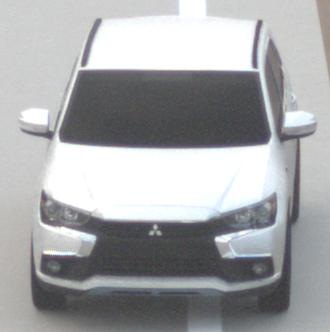
Make: Mitsubishi
Model: Outlander 2.0 Plug-In Hybrid
Detailed model: Outlander (III) Plug-In Hybrid
Model produced from: 2015/10
Model produced until: 2018/08
Doors: 5
Color: white
Road condition: dry road
Daytime: morning or afternoon
Contrast: low contrast